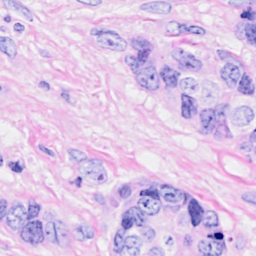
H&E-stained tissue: Breast